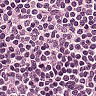
Metastatic tissue present: no